Interaction volume radius: 5 \u00c5
Interaction volume height: 40 \u00c5
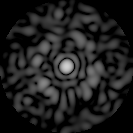
Disorder parameter: 0.8188